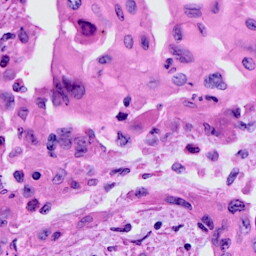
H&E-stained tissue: Cervix